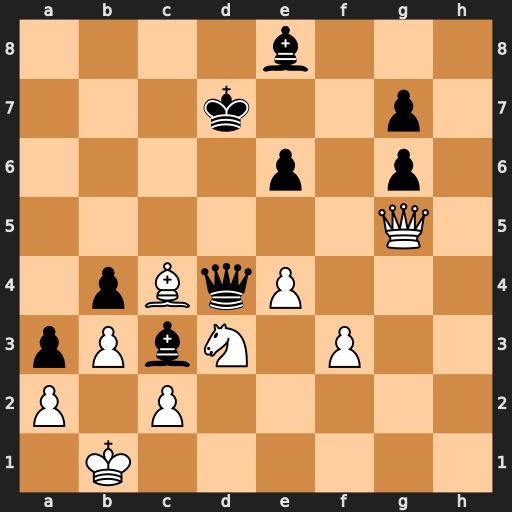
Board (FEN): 4b3/3k2p1/4p1p1/6Q1/1pBqP3/pPbN1P2/P1P5/1K6
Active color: w
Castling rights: -
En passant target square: -
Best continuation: Bb5+ Kc8 Bxe8